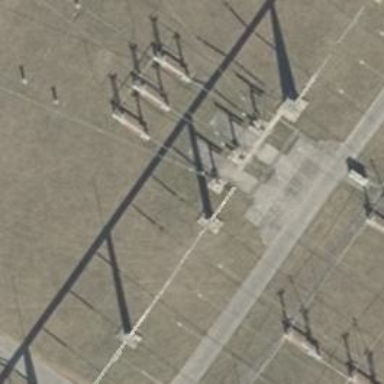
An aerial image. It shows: Outdoor switch with three cables.